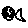
Label: moon